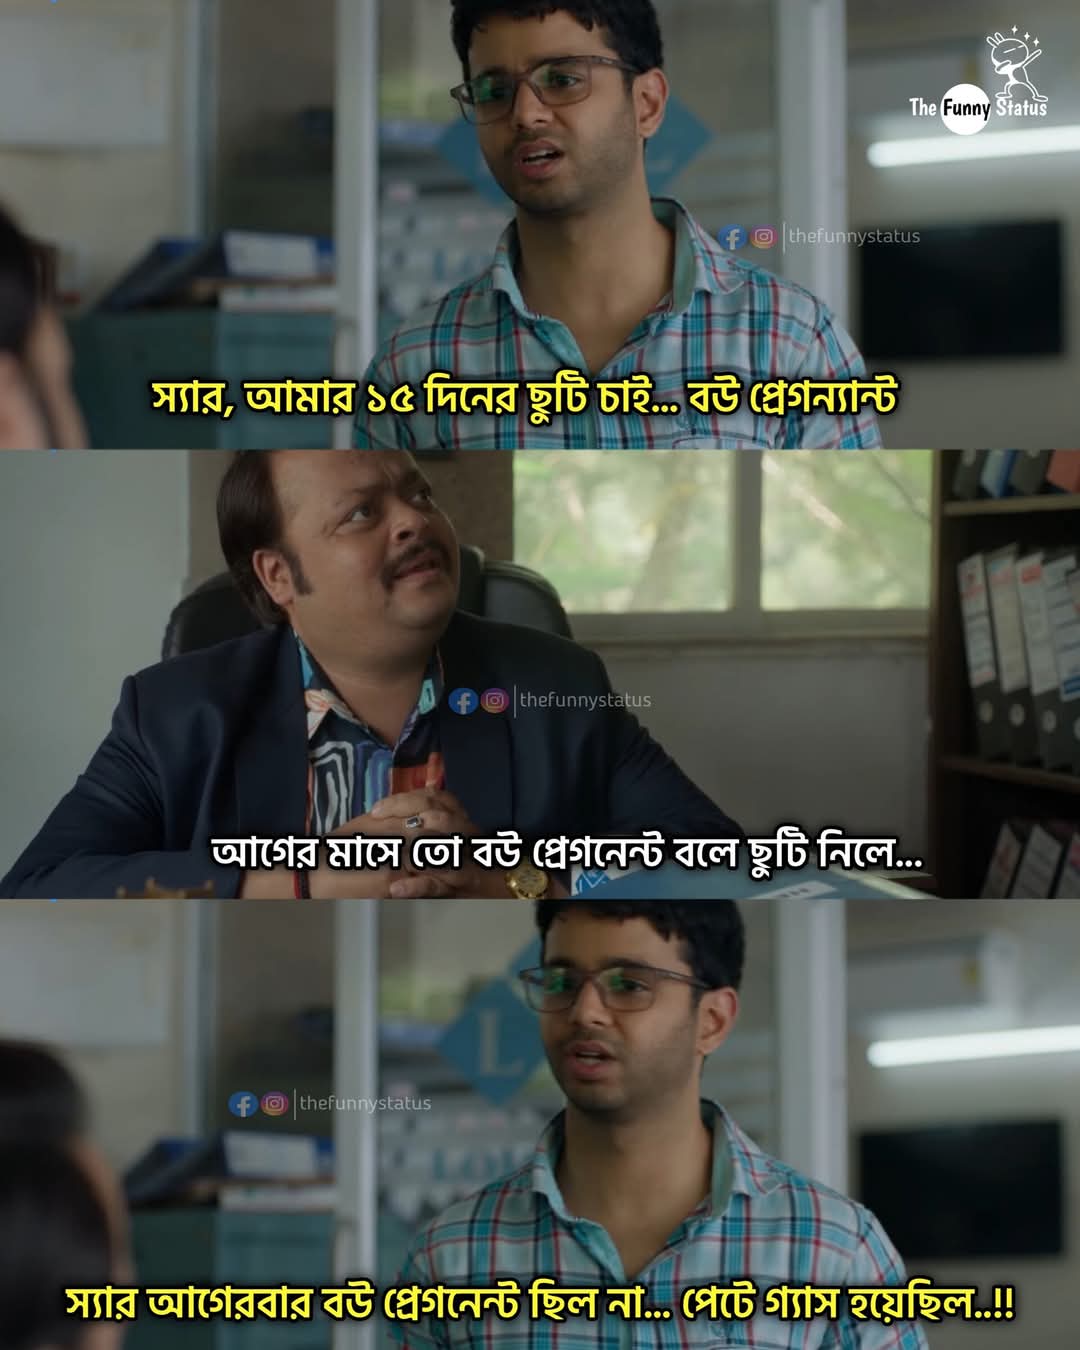
Text: স্যার, আমার ১৫ দিনের ছুটি চাই... বউ প্রেগন্যান্ট
আগের মাসে তো বউ প্রেগনেন্ট বলে ছুটি নিলে...
স্যার আগেরবার বউ প্রেগনেন্ট ছিল না... পেটে গ্যাস হয়েছিল..!!
Label: Non Hate